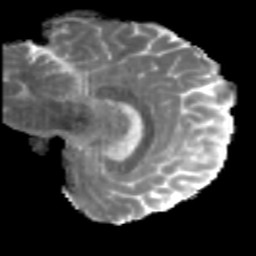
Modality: MD
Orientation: sagittal
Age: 46
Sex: male
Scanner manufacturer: siemens
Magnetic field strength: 3 T
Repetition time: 5 s
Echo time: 0.092 s